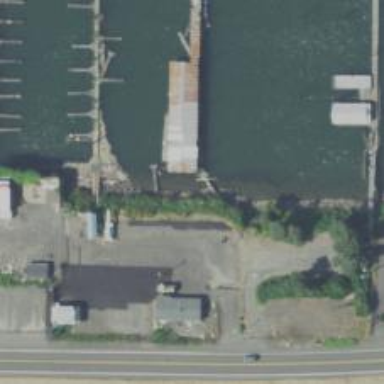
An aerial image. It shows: Man-made pier.